Question: I am trying to make a Menu that contains 13 MenuItemImages in two columns (the last one is in the middle).
The frame width/ design resolution width is 480 pixels. MenuItemImage width is 180 pixels.
here is my code :
'CCMenu* testMenu = CCMenu::createWithArray(testMenuItems); testMenu->alignItemsInColumns(2,2,2,2,2,2,1); CCSize size1 = CCDirector::sharedDirector()->getWinSize(); testMenu->setPosition(ccp(size1.width / 2, size1.height/2));'
but the two columns are slightly overlapping. (the right one is above the left one)
here is the result of my code:

I would like it to be properly spaced with some padding between the two columns.
Please help me out I am new to Cocos2d-x.
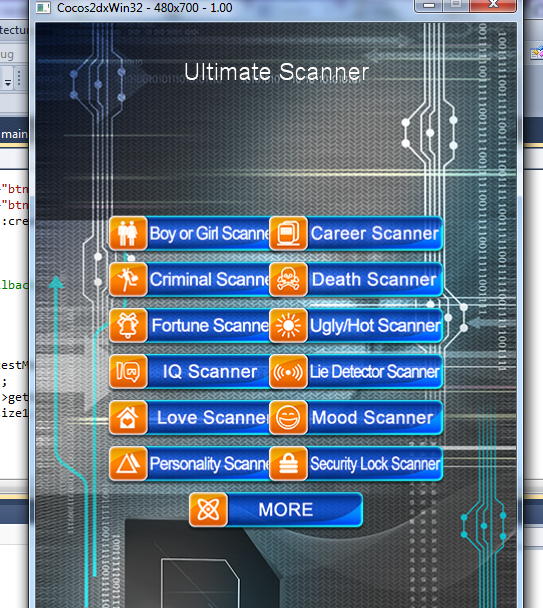
Answer: the alignItemsInColumns will align menu itens based on itens center, against menu width.
In your case, you have 2 options:
1) Increase your menu width (by default, their size will be based on screen size. Change the menu.contentSize.width)
2) Change the anchor point of left itens to ccp(.7,.5) and right itens to ccp(.3,.5) for example